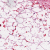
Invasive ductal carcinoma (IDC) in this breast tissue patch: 0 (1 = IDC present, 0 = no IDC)